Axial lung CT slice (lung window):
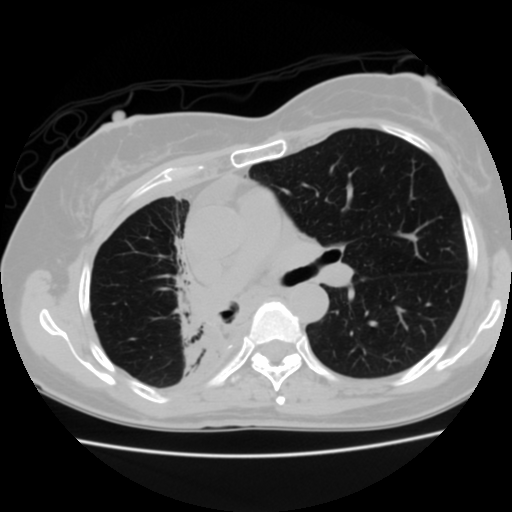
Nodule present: no